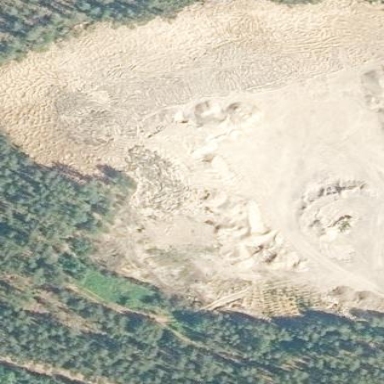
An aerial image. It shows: Sand quarry.